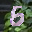
Label: 5